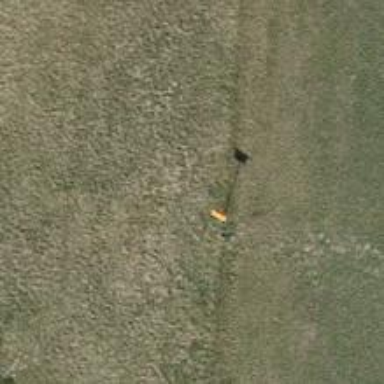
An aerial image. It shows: Pole supporting roof covering pipeline marker.